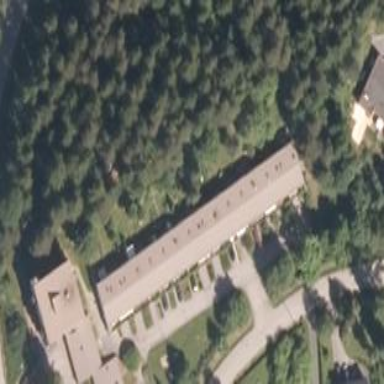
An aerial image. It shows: Terrace building.